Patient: sex F, age 43
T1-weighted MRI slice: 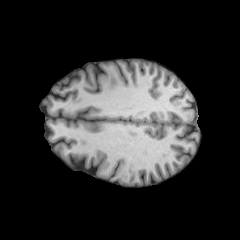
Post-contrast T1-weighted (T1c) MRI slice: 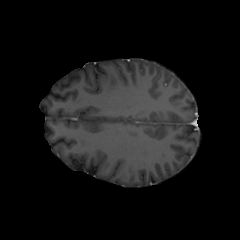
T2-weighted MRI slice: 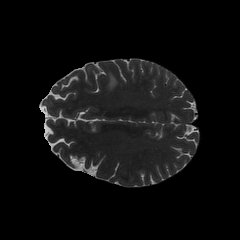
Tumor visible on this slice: yes
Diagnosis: Oligodendroglioma, IDH-mutant, 1p/19q-codeleted
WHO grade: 2